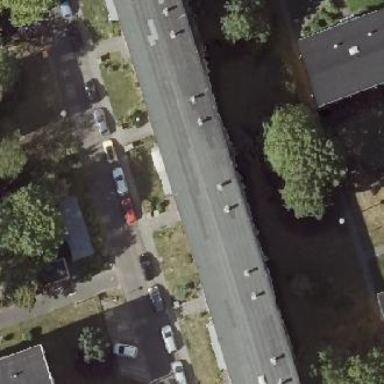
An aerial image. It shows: Street-side parking available in parallel orientation.